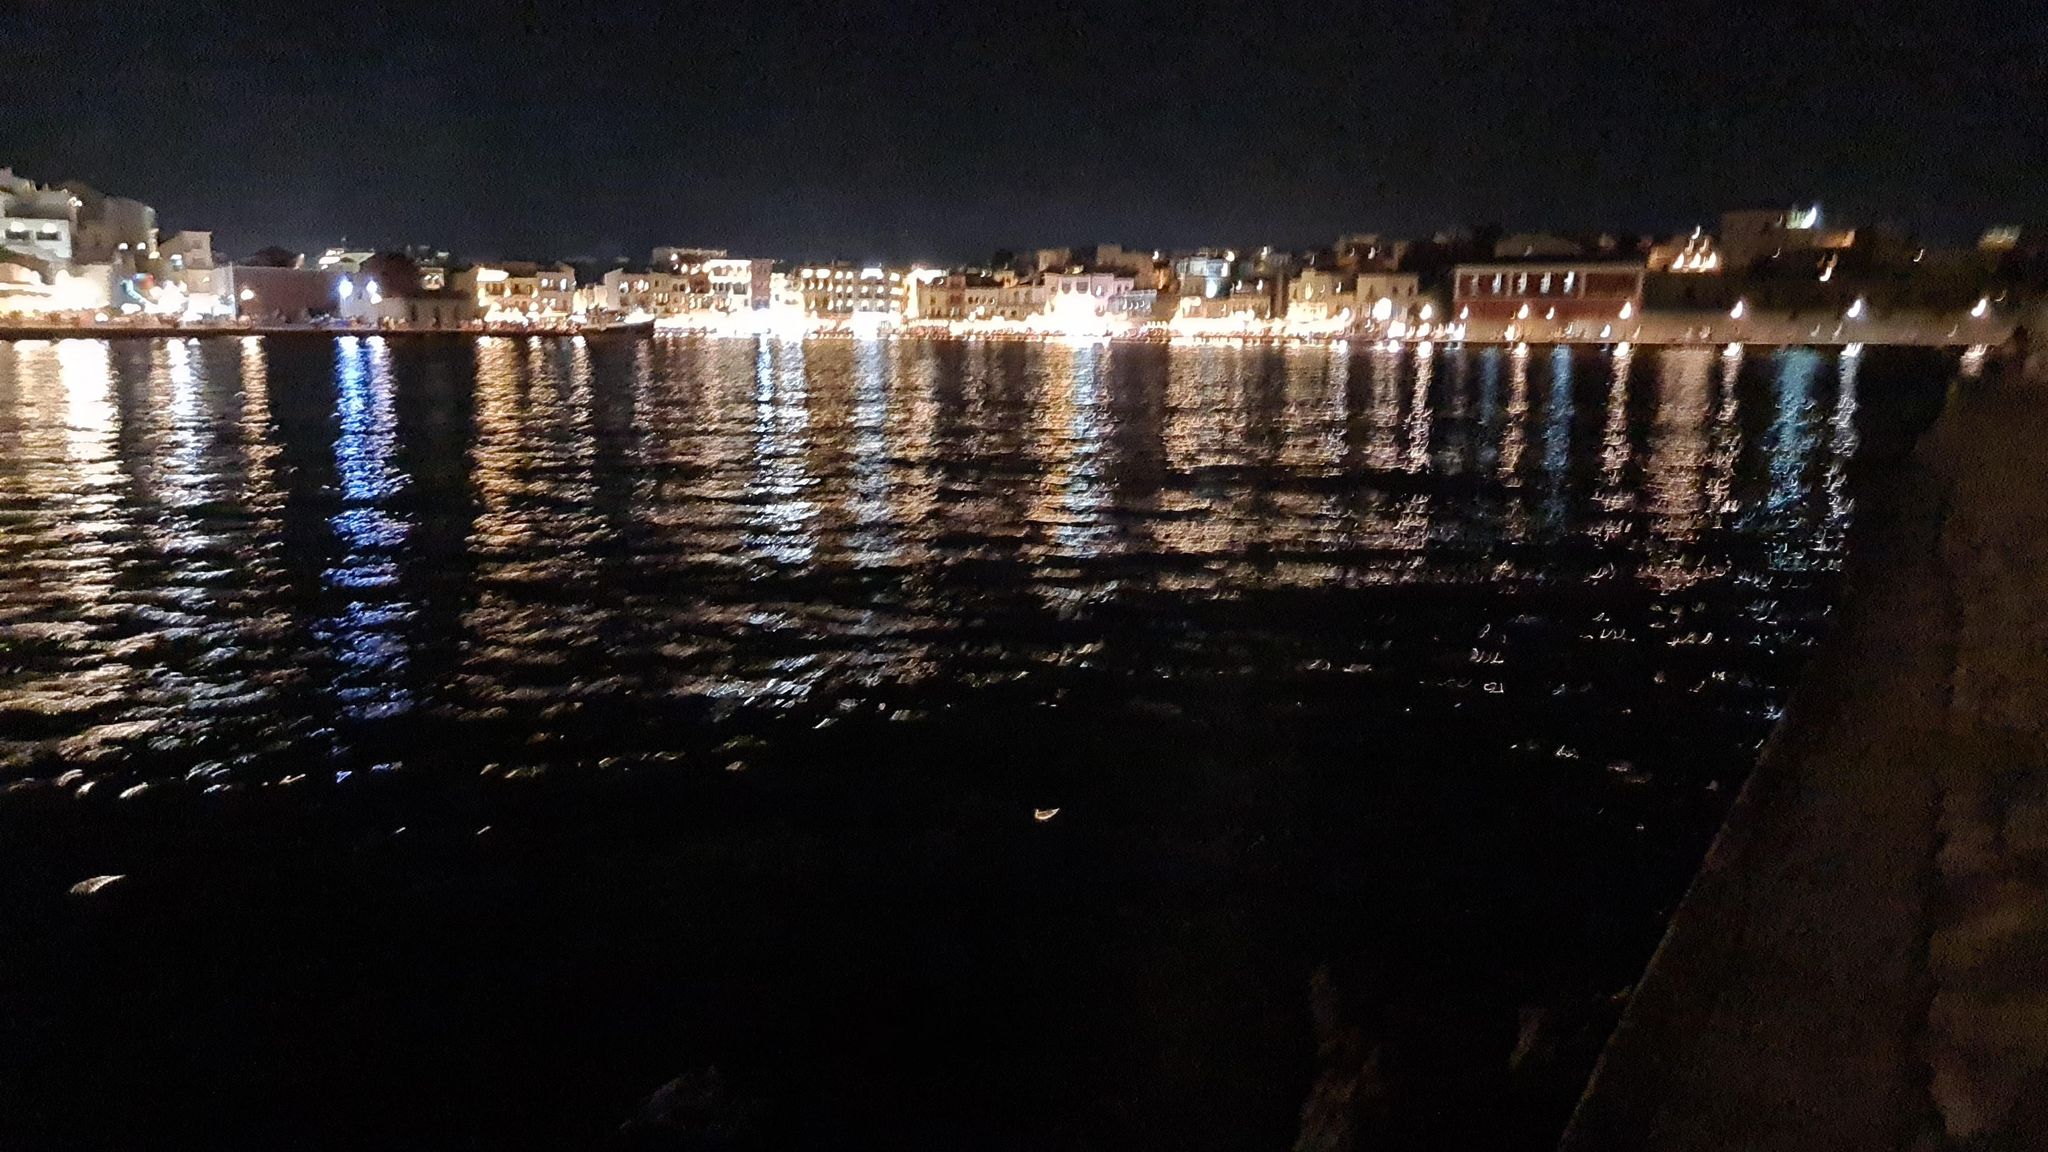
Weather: snowy
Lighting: night
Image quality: slightly poor
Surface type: walking surface
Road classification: footway, steps, path
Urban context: urban centre
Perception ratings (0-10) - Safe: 0.69, Lively: 1.09, Beautiful: 4.9, Boring: 8.84, Depressing: 1.26, Wealthy: 5.49